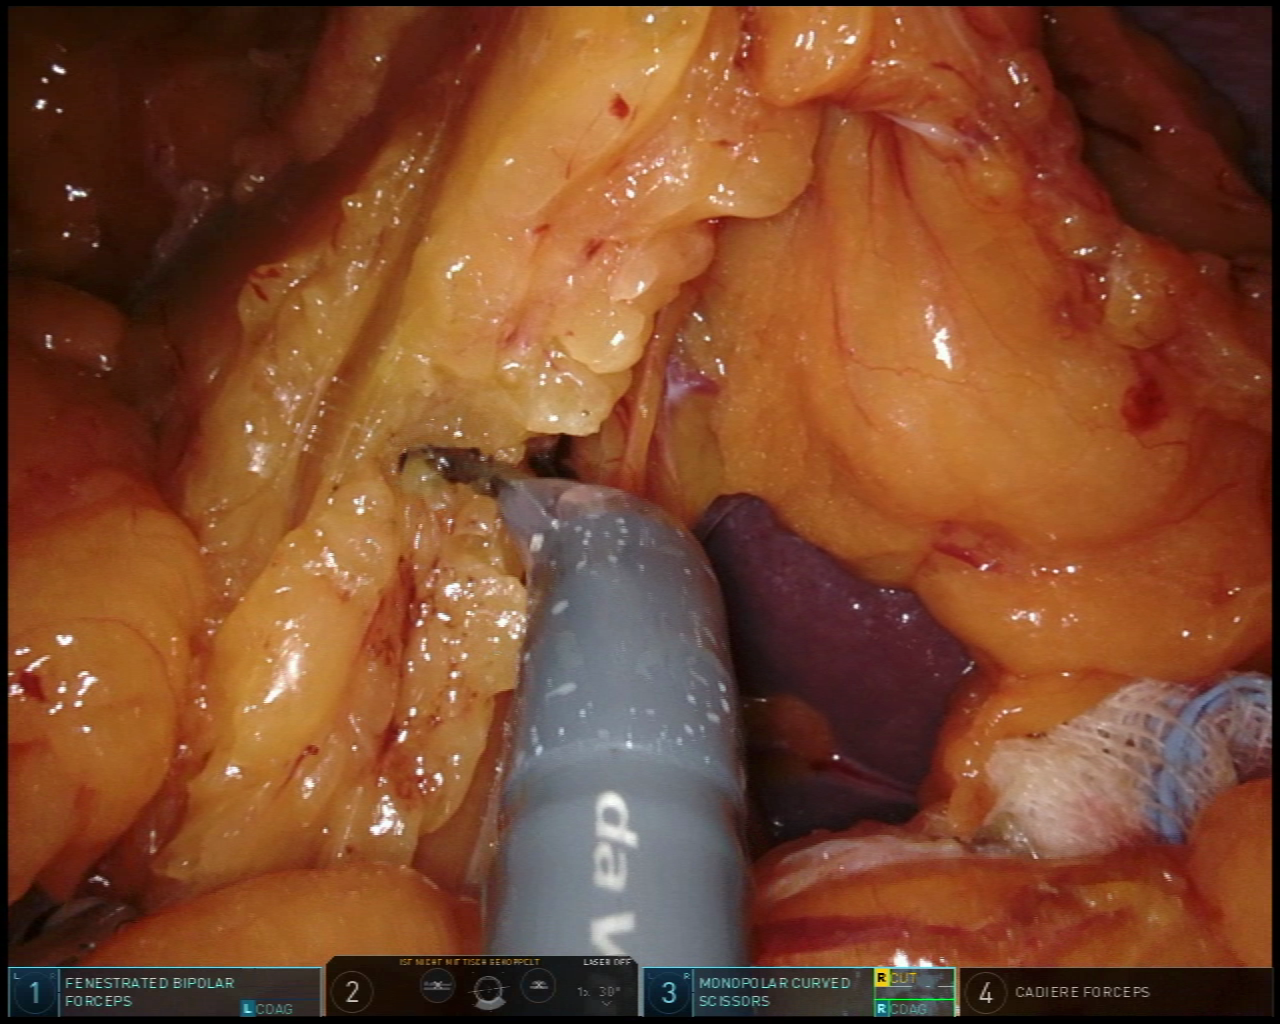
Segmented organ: spleen
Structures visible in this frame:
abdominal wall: yes
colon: no
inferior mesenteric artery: no
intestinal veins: no
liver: no
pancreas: no
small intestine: no
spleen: yes
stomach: no
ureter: no
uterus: no
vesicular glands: no